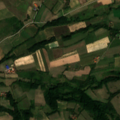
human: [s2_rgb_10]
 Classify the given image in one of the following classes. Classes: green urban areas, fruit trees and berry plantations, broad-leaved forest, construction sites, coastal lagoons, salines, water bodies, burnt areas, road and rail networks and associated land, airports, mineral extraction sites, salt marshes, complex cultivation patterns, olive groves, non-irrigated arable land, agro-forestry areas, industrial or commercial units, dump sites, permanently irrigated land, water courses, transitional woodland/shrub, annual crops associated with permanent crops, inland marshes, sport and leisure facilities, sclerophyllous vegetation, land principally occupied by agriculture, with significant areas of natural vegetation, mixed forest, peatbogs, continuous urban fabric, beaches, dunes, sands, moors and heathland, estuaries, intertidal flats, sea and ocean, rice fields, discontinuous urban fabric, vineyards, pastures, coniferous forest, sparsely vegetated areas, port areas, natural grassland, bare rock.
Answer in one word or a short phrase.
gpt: complex cultivation patterns, land principally occupied by agriculture, with significant areas of natural vegetation